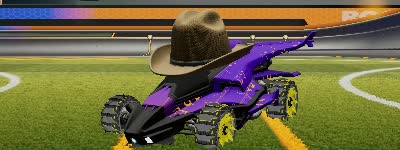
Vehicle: aftershock